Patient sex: M
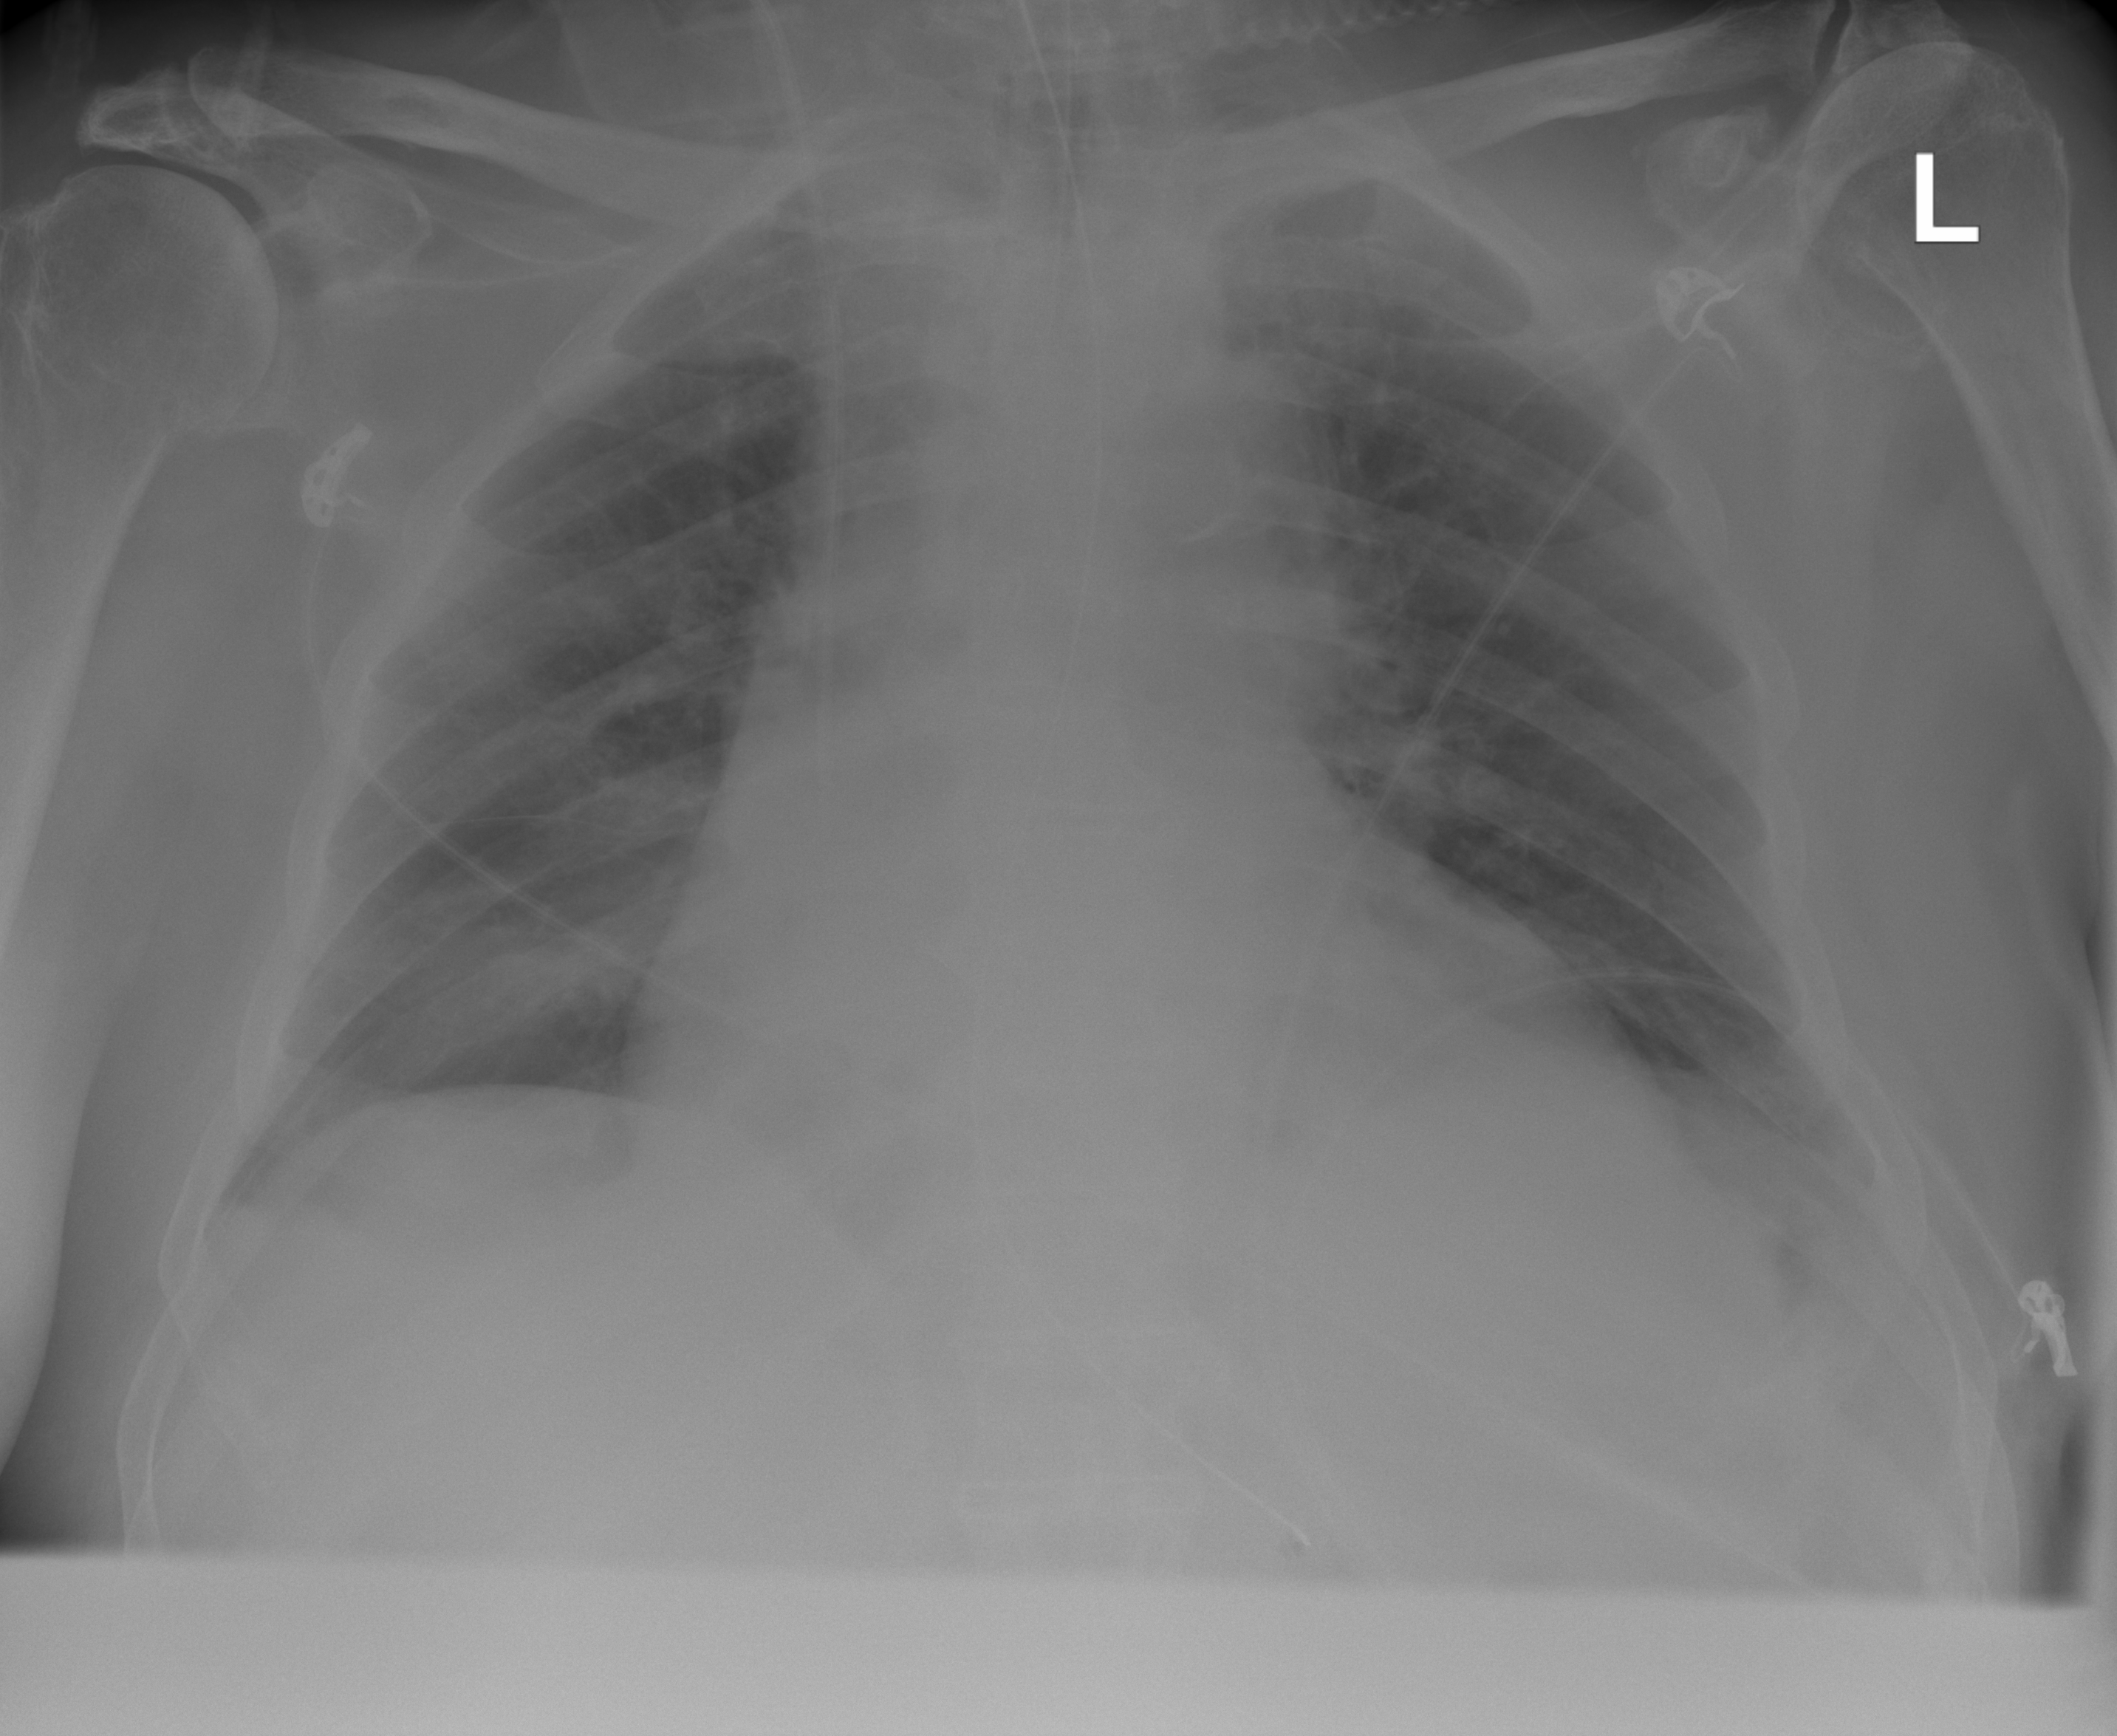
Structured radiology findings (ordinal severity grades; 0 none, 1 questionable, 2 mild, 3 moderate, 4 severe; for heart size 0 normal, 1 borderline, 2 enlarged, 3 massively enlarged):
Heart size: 2
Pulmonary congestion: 0
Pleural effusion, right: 2
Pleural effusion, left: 2
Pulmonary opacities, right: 2
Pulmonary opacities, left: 0
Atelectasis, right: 2
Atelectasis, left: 2